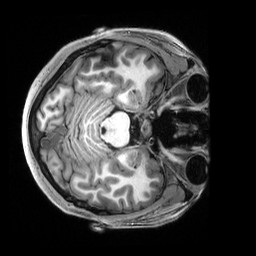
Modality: T1w
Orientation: axial
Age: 21
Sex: female
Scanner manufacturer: siemens
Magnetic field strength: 3 T
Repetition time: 2.5 s
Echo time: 0.00222 s